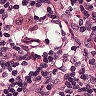
Metastatic tissue present: no